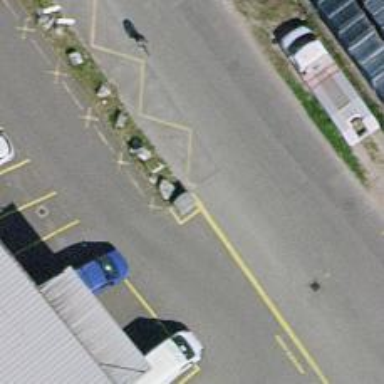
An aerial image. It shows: Asphalt platform for public transport.